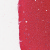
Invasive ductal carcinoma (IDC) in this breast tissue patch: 0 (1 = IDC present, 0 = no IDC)